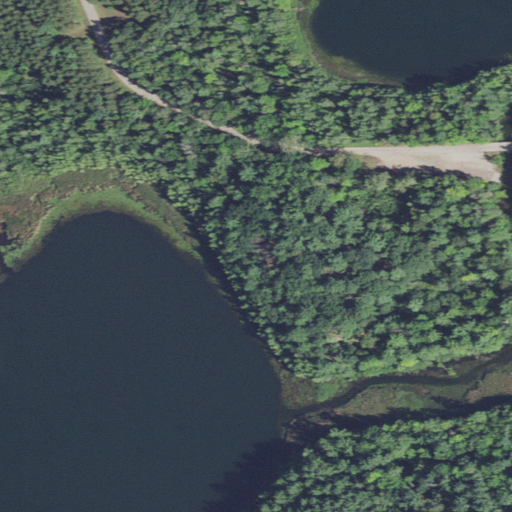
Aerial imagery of mountain in Wisconsin named Mount Joel containing woody wetlands, open water, open development, herbaceous wetlands, low intensity development, medium intensity development, evergreen forest, and mixed forest